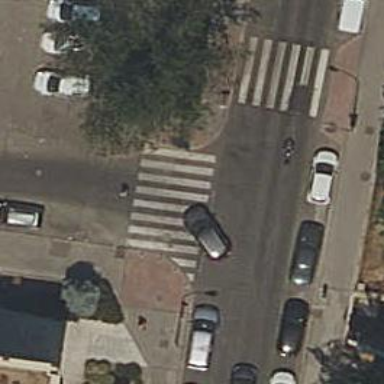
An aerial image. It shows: Uncontrolled zebra crossing on the road.